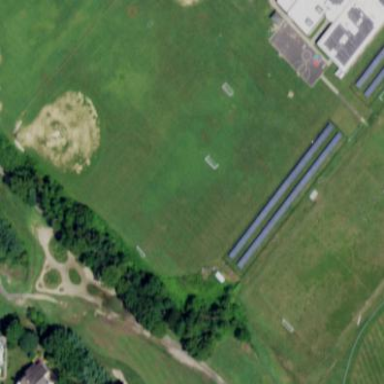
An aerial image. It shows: Soccer pitch for leisureland activities.